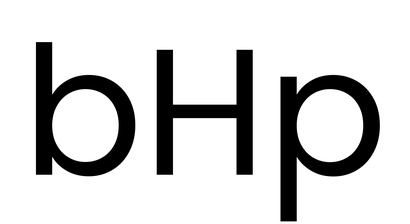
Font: Poppins-Regular